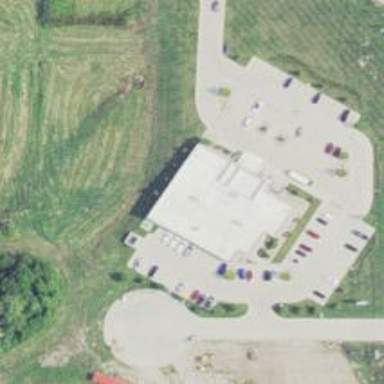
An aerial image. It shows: Healthcare clinic is depicted in the image.